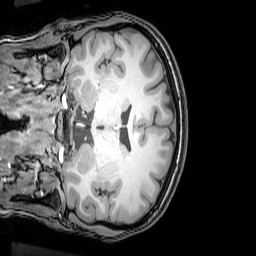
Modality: T1w
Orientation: coronal
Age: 22
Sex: female
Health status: healthy
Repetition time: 0.081 s
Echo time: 0.037 s